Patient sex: M
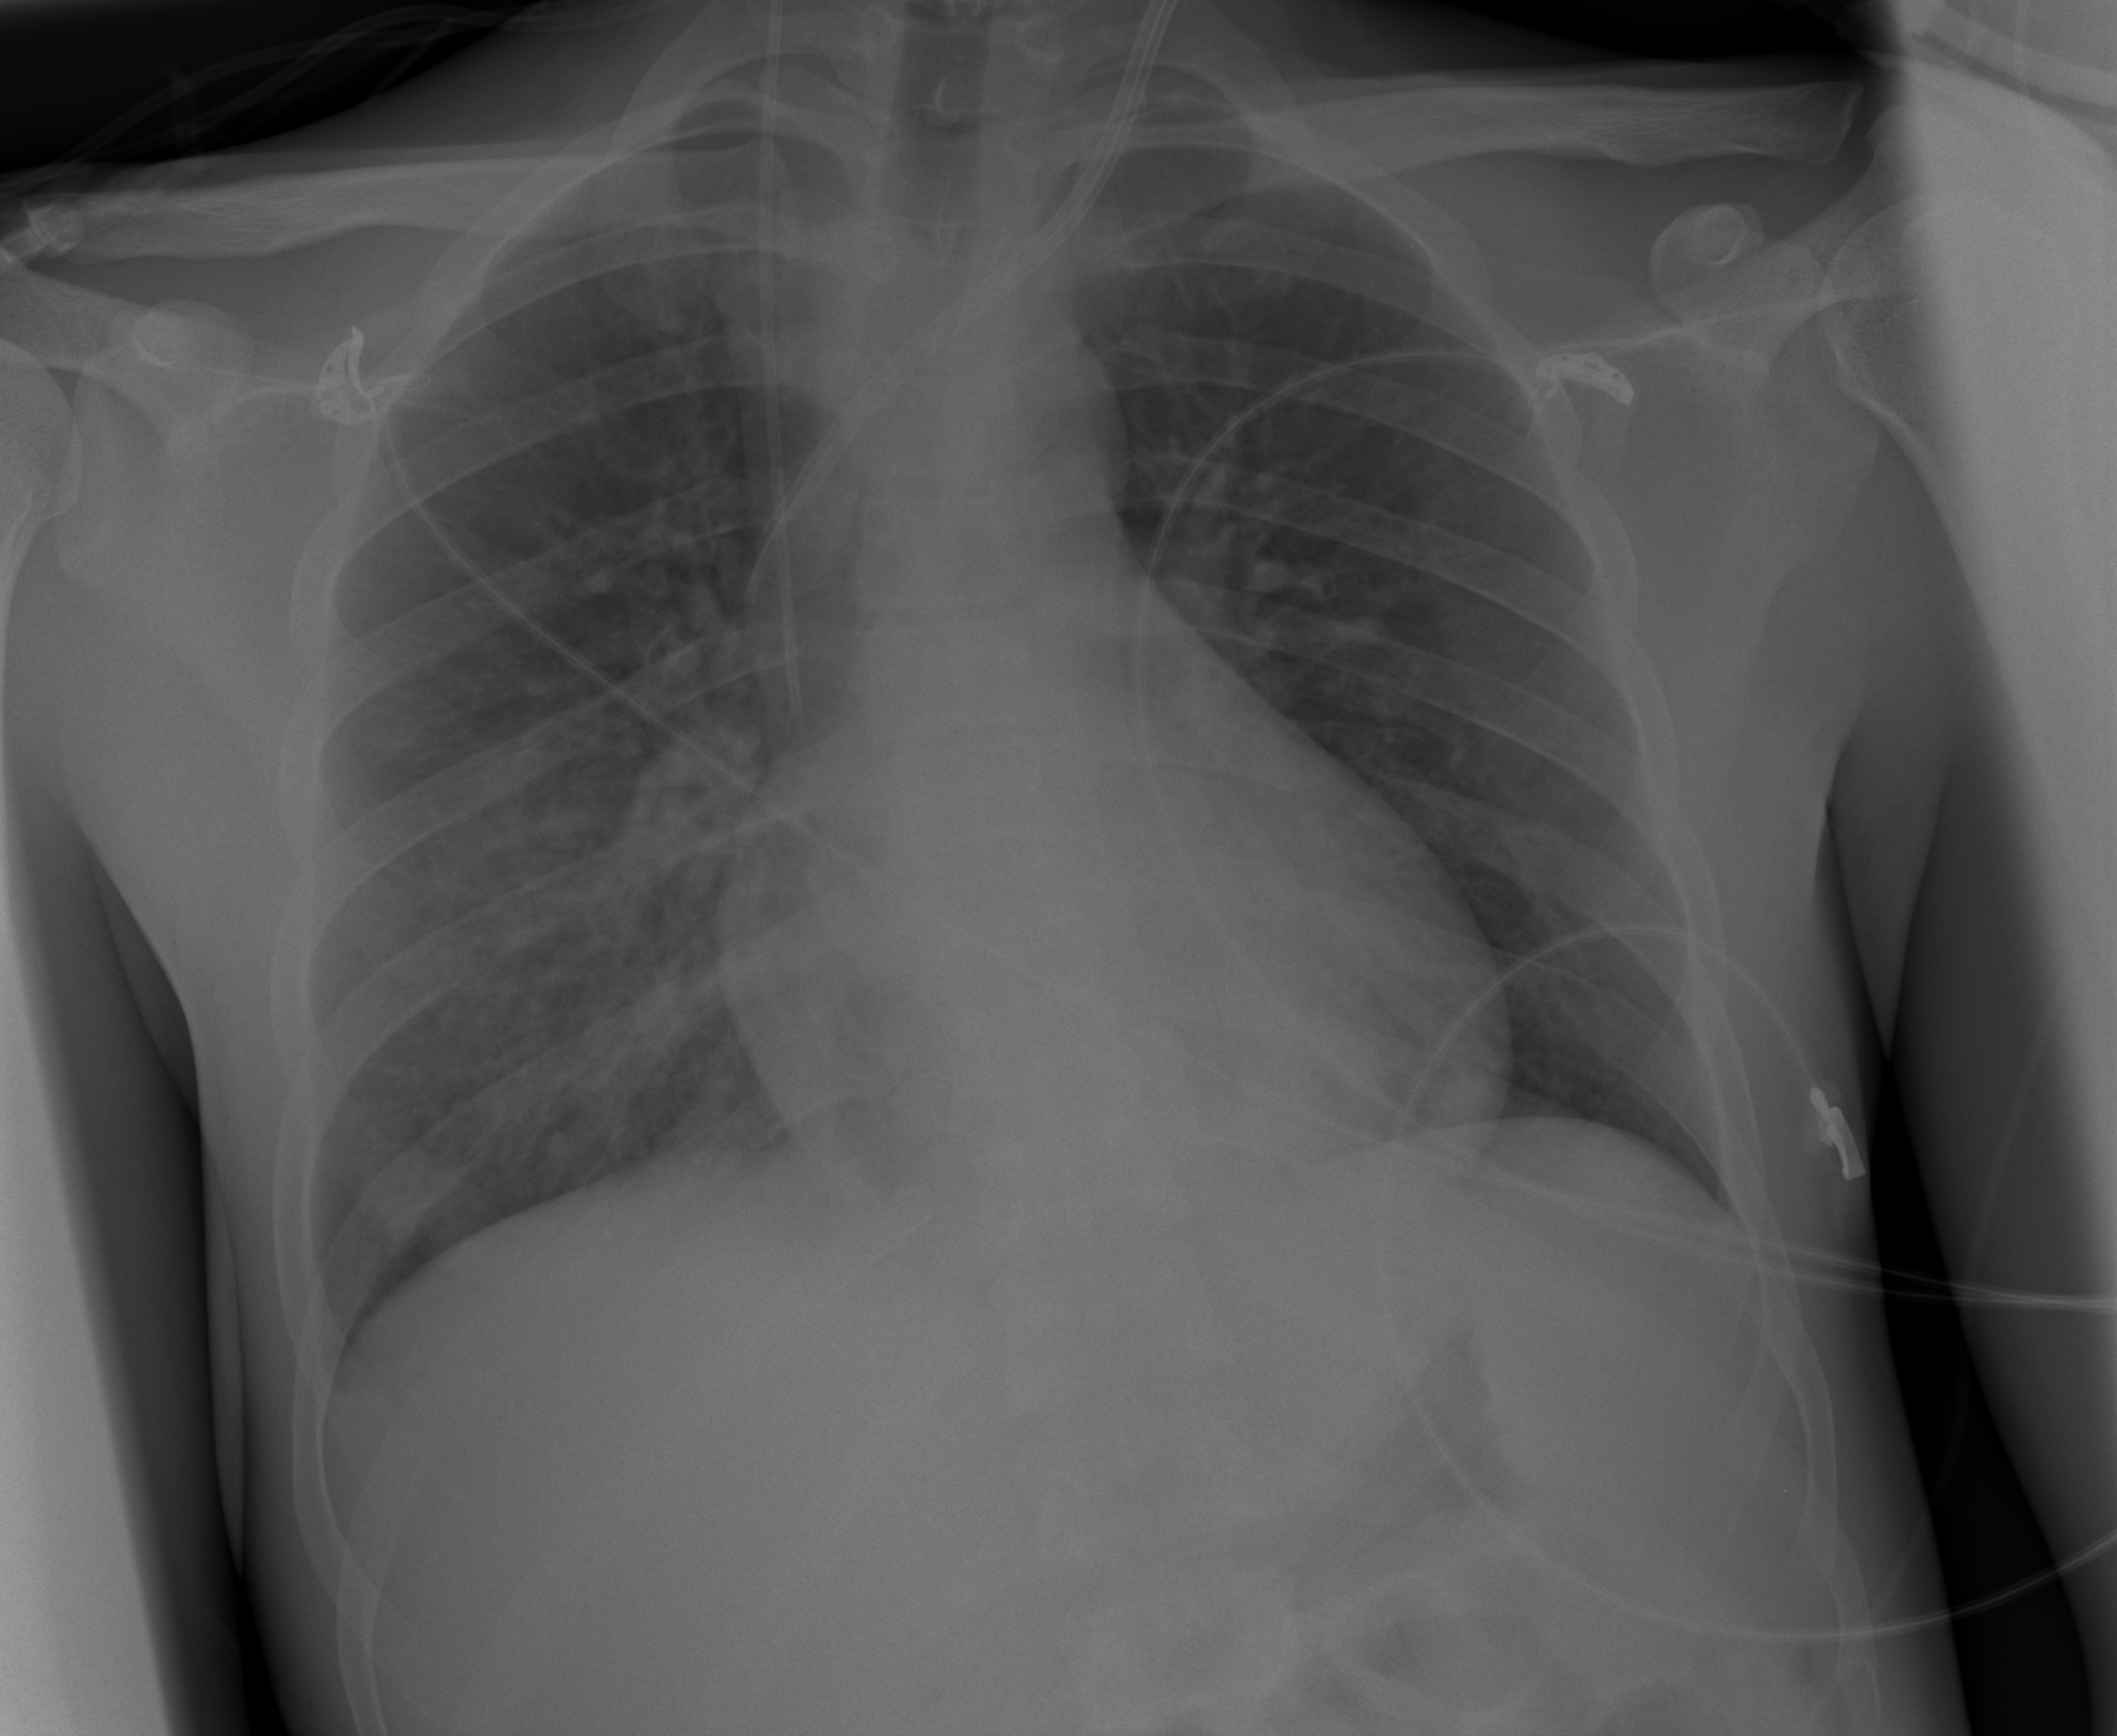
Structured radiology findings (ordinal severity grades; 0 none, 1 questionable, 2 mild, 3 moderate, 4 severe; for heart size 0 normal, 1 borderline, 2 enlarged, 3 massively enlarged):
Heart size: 0
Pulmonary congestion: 0
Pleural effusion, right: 0
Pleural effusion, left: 0
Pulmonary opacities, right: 2
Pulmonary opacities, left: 0
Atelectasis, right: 2
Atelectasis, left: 0